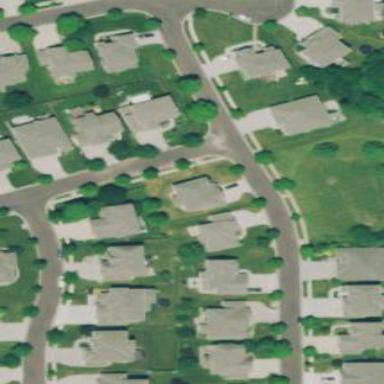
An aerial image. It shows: This residential area consists of single-family homes.